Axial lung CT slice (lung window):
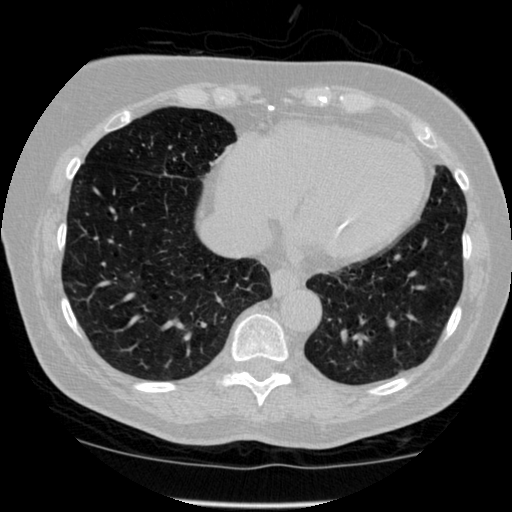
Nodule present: no